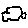
Label: car